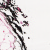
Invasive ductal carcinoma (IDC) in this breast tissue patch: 0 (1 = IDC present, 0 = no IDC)